I will show an image sequence of human cooking. I have annotated the images with numbered circles. Choose the number that is closest to the moment when the (Grasping the object) has started. You are a five-time world champion in this game. Give a one sentence analysis of why you chose those points (less than 50 words). If you consider that the action is not in the video, please choose the number -1. Provide your answer at the end in a json file of this format: {"points": []}
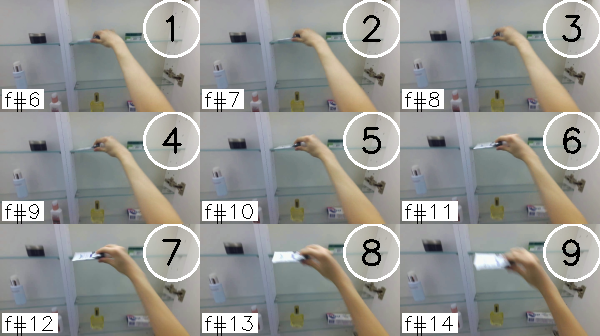
Frame 1 shows the clearest moment of hand-object contact.
{"points": [1]}